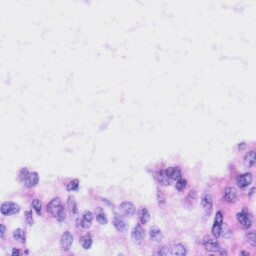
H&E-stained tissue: Liver